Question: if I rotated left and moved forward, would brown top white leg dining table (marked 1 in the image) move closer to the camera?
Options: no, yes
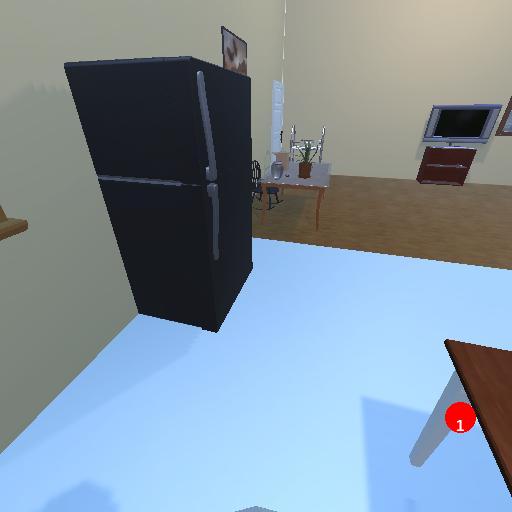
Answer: no